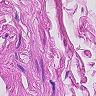
Metastatic tissue present: no